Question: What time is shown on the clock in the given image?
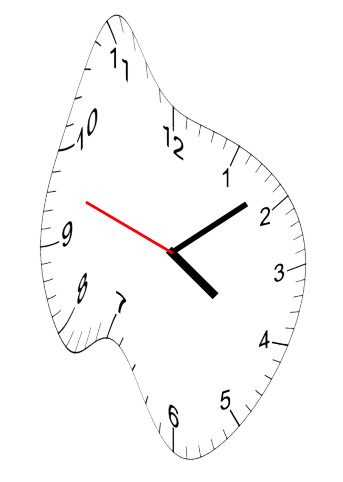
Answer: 04:08:48